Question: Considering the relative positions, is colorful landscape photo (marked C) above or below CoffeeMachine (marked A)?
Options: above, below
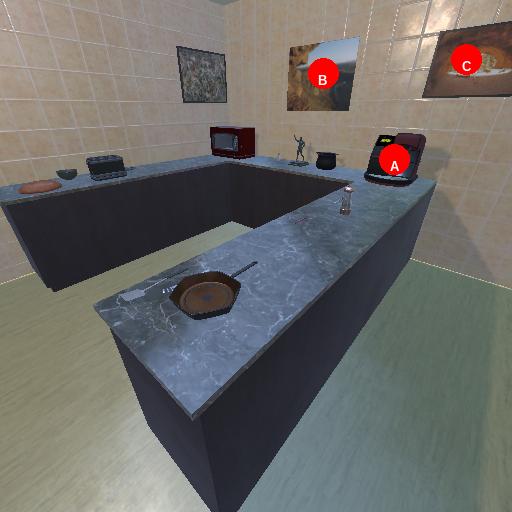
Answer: above